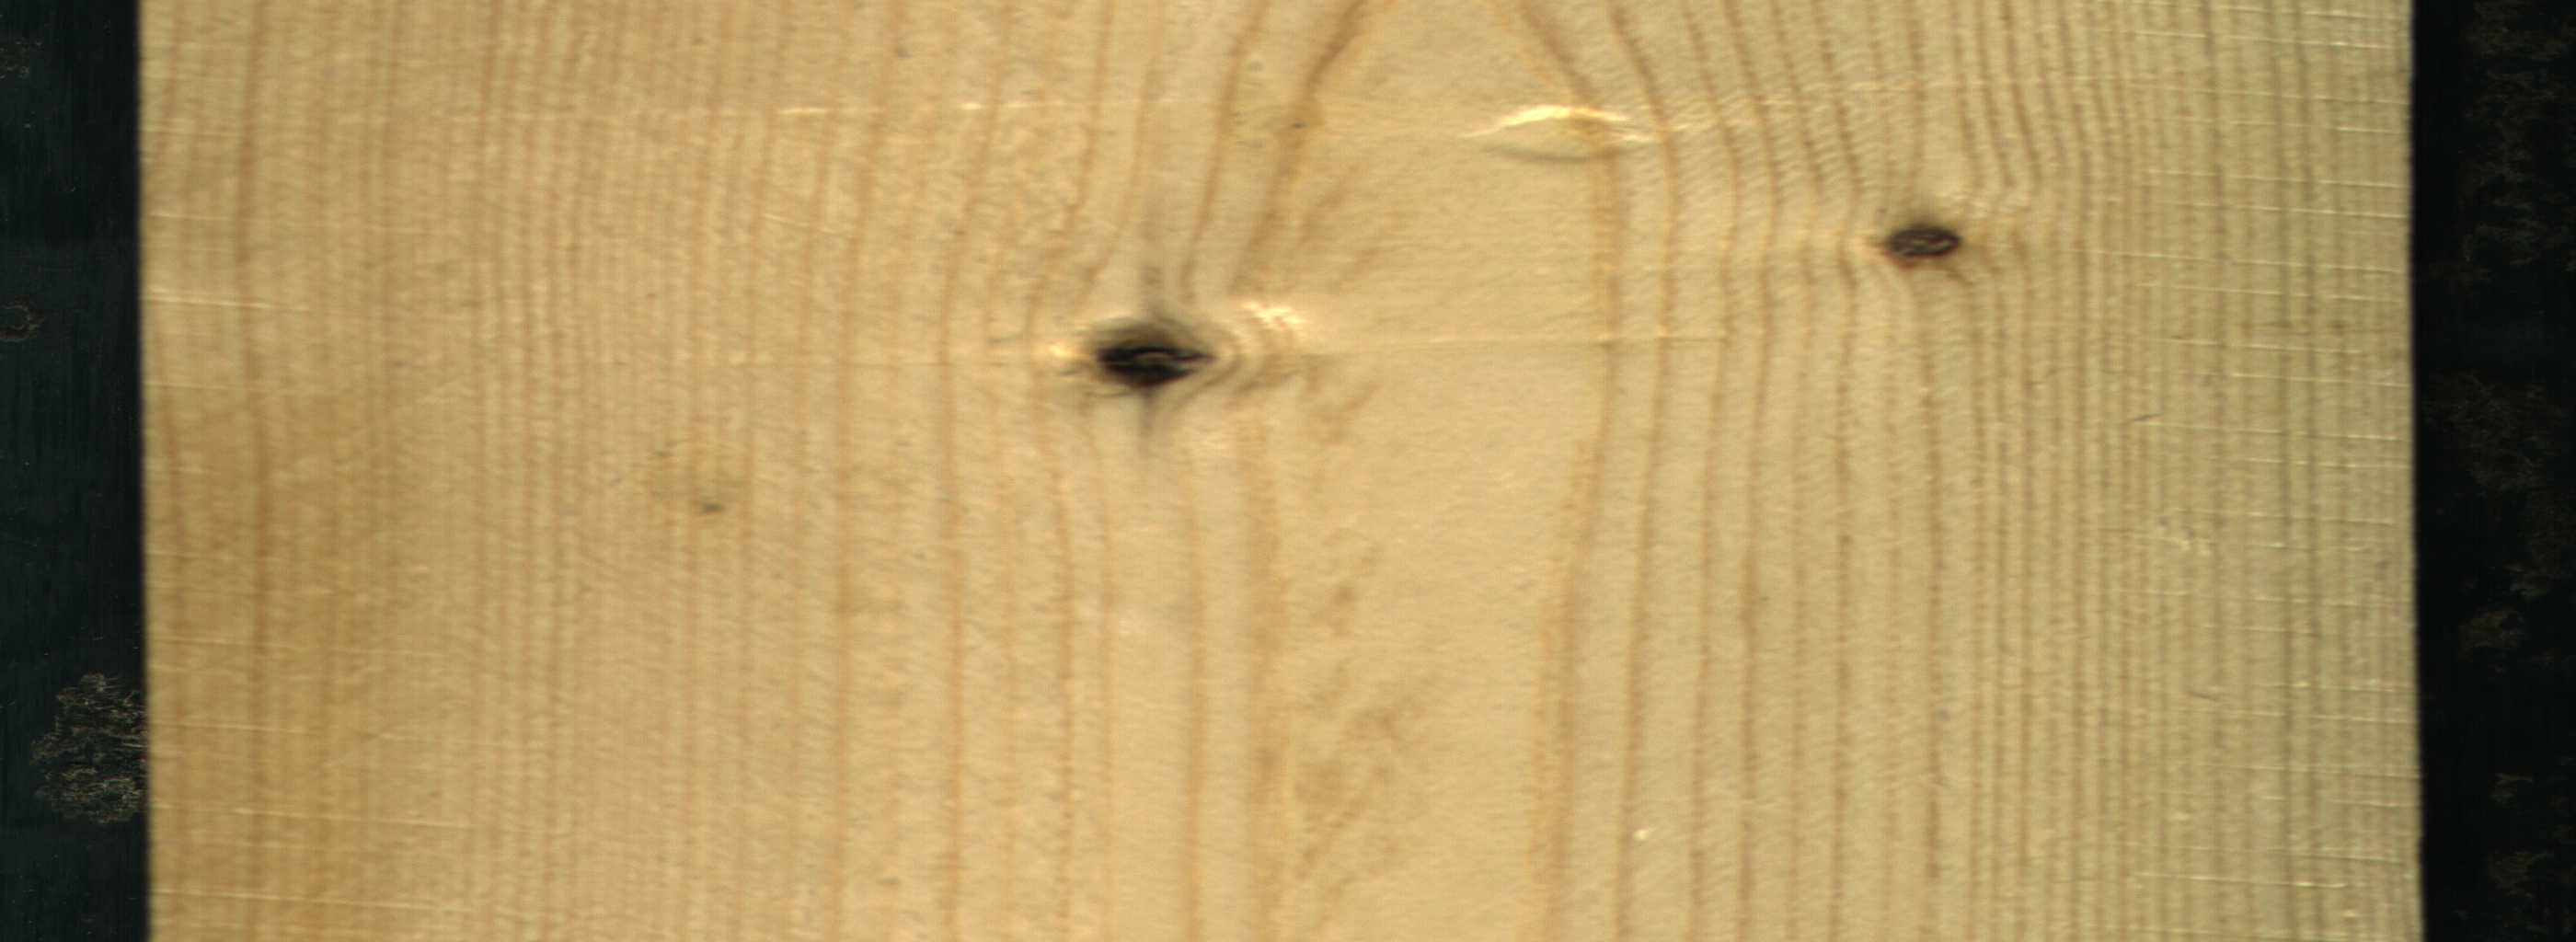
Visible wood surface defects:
Dead_Knot
Dead_Knot